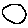
Label: circle